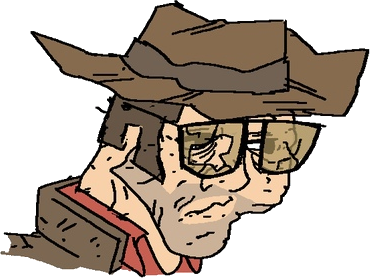
Label: 5_Yes_Honey